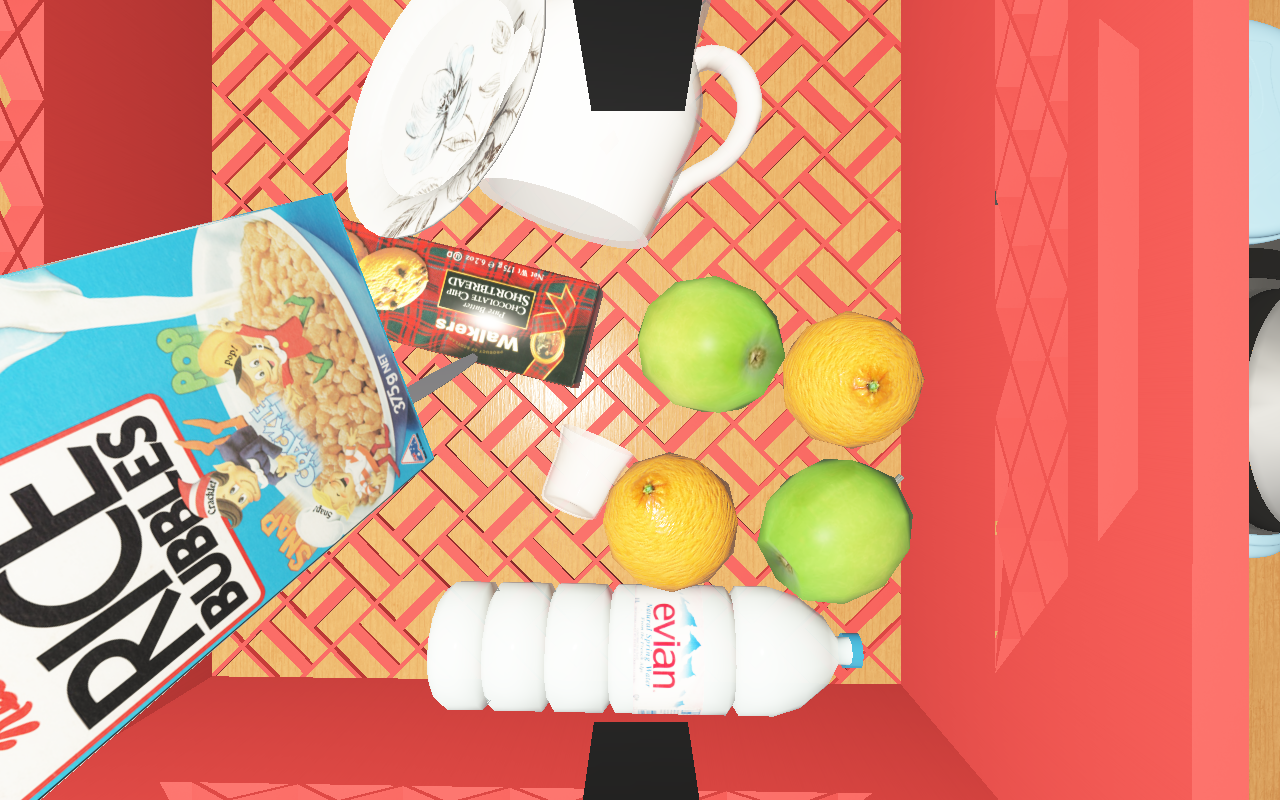
Objects in the scene:
carafe
water bottle
apple
apple
orange
orange
plate
glass
honey jar
jam jar
cereal box
biscuit box